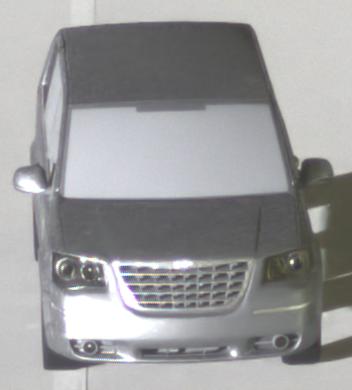
Make: Chrysler
Model: Grand Voyager 3.8
Detailed model: Grand Voyager
Model produced from: 2008/03
Model produced until: 2010/12
Doors: 5
Color: gray
Road condition: dry road
Daytime: night
Contrast: high contrast